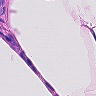
Metastatic tissue present: no